Current action and preconditions to check: trajectory_clear

Your task: For each precondition in the list above, predict whether it will hold at this action.

Consider the current scene as observed from the mobile robot's camera, and analyze the predicted future states of all dynamic agents (e.g., people, animals, vehicles, or any moving entities) within the NEXT SECOND.

IMPORTANT: Only answer "very likely" if you are absolutely certain—based on strong, clear evidence—that a dynamic agent will violate the precondition in the predicted future state. Do NOT answer "very likely" for unlikely, ambiguous, or low-probability risks.

Ask yourself for each precondition: Is there a high probability, with clear and convincing evidence, that the predicted future states of any dynamic agent will interfere with the predicted future state of the currently executing action within the NEXT SECOND, causing that precondition to fail?

Assess the risk level based on these predictions. Use "likely" or "very likely" if motions create a clear risk of interference.

Use "neutral" or "improbable" if agents are nearby but their predicted paths are clearly diverging or non-conflicting.

Failure Risk Categories: "very improbable", "improbable", "neutral", "likely", "very likely"

Answer Format: Output ONLY the probability_of_failure value from these categories: "very improbable", "improbable", "neutral", "likely", "very likely"

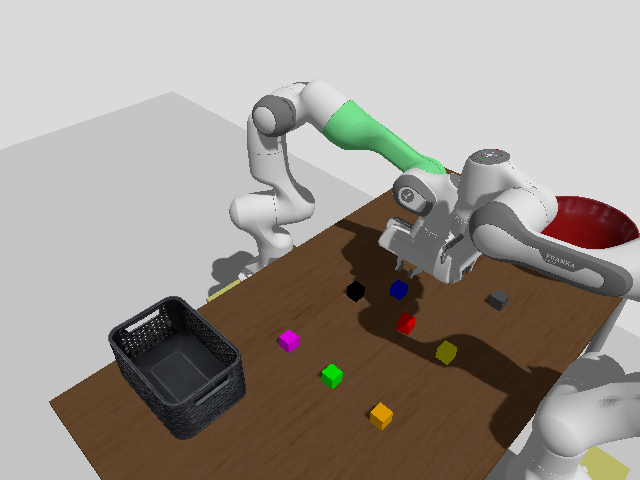

Answer: neutral